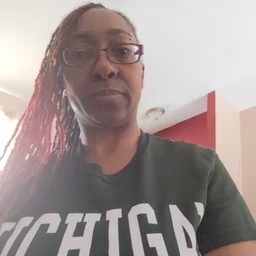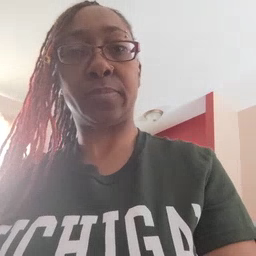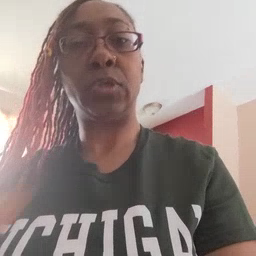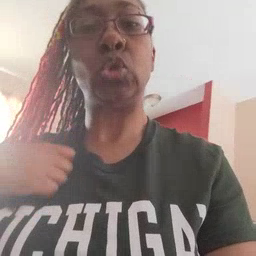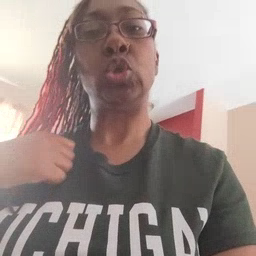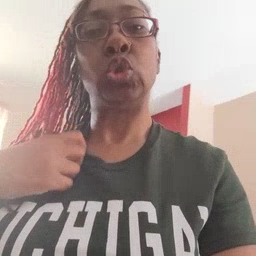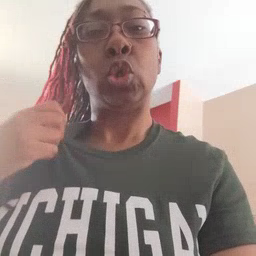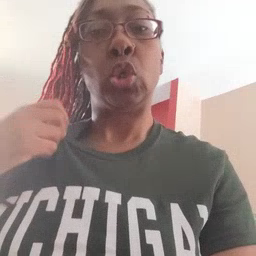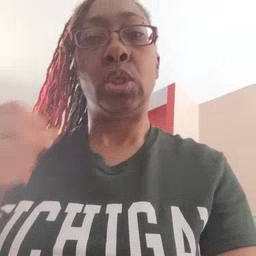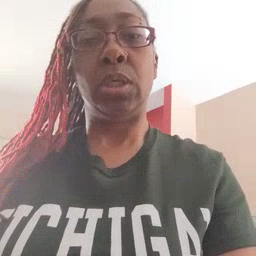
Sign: shirt